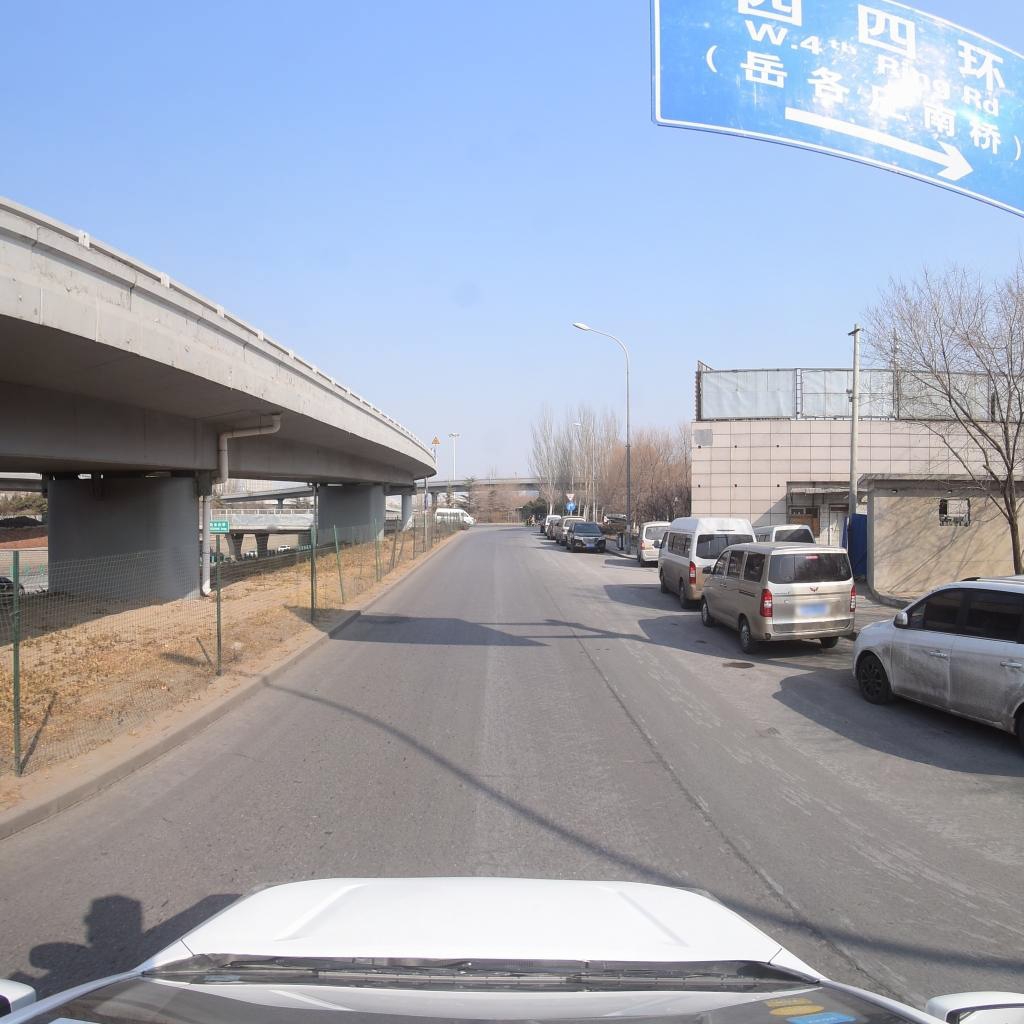
Region: Fengtai
Road damage annotations: longitudinal patch